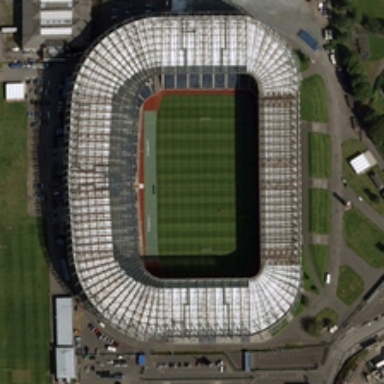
Several buildings are around a stadium .